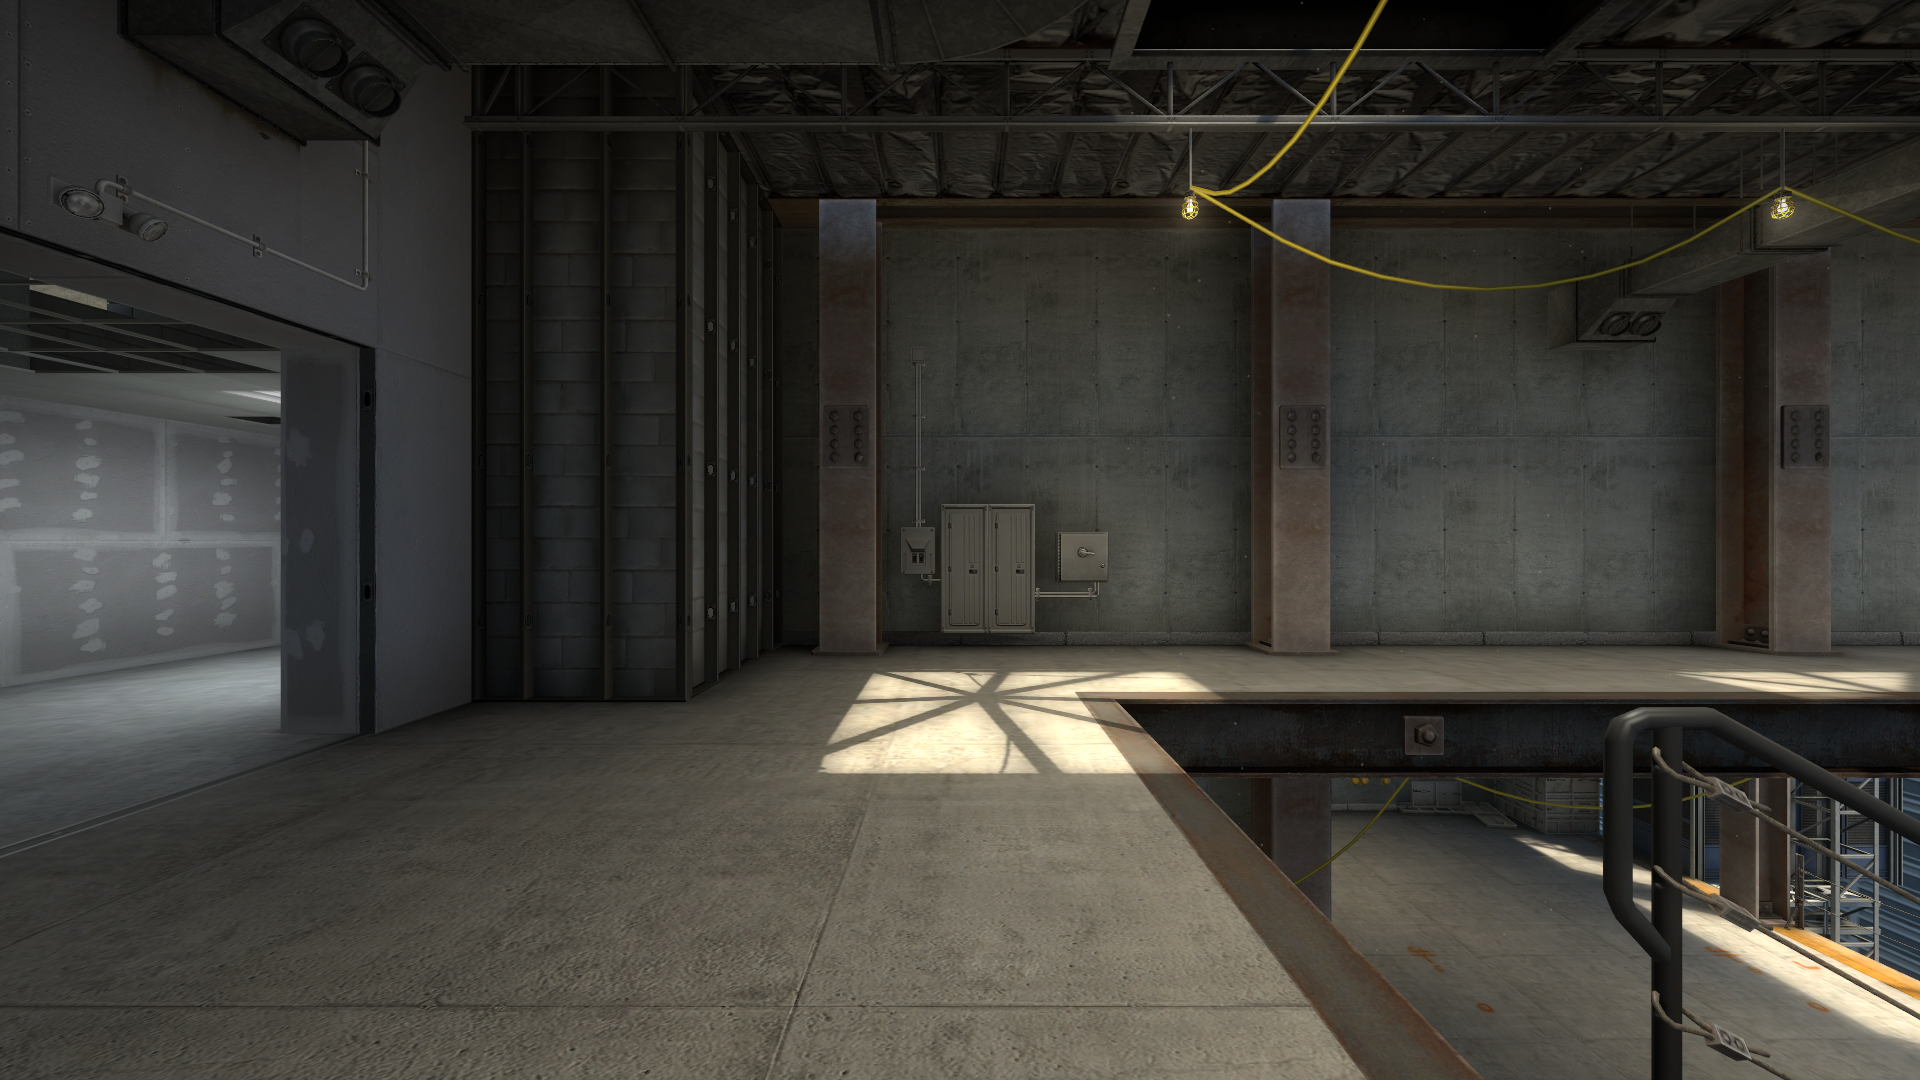
Map: de_vertigo